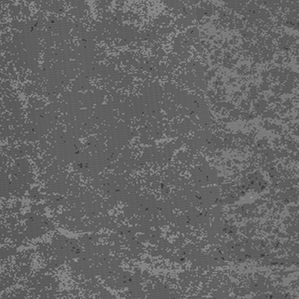
Label: frost